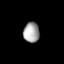
Tissue: lung
Cell type: Endothelial cells
Senescence score: 0.5403
Nuclear area (px): 317
Mean DAPI intensity: 164.852